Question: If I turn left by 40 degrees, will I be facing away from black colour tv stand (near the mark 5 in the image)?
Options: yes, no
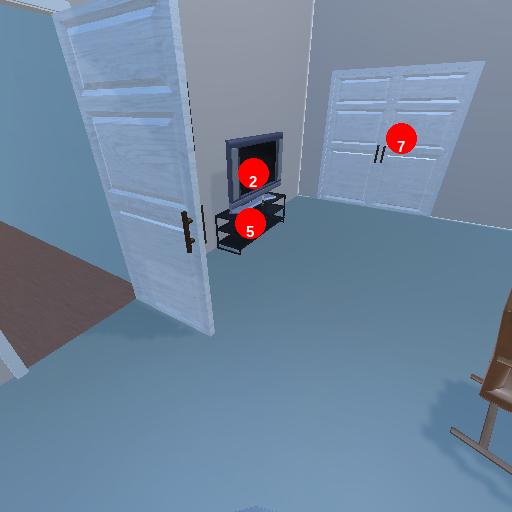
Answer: yes